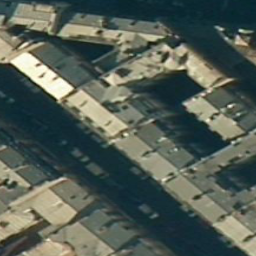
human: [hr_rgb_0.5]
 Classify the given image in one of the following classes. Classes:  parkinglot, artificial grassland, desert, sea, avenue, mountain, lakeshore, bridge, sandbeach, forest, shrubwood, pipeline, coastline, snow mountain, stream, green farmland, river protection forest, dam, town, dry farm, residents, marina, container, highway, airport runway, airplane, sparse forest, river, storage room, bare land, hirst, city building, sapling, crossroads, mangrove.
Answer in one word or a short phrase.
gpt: city building